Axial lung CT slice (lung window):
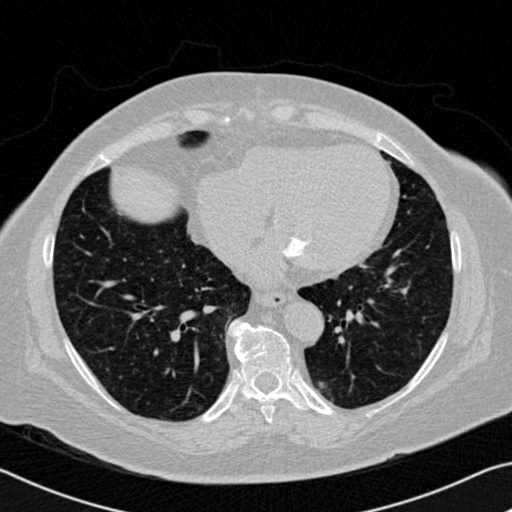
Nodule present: no